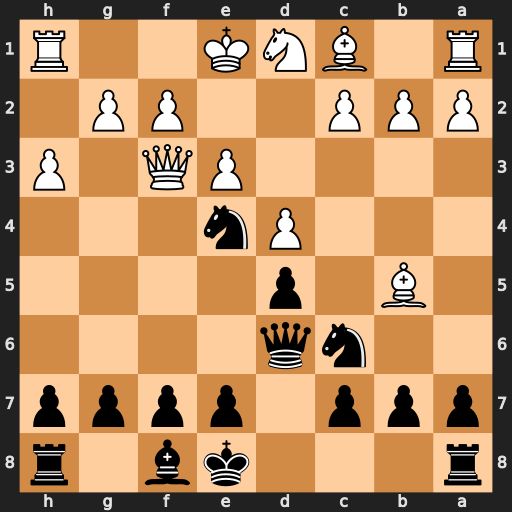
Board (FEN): r3kb1r/ppp1pppp/2nq4/1B1p4/3Pn3/4PQ1P/PPP2PP1/R1BNK2R
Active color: b
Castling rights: KQkq
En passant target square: -
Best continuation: Qb4+ Nc3 Nxc3 Bxc6+ bxc6